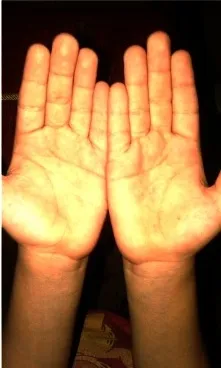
Photographs of. The palms of the hands showing normal skin.
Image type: medical_photograph (skin_photograph)